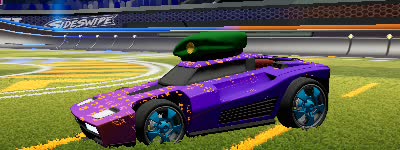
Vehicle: breakout